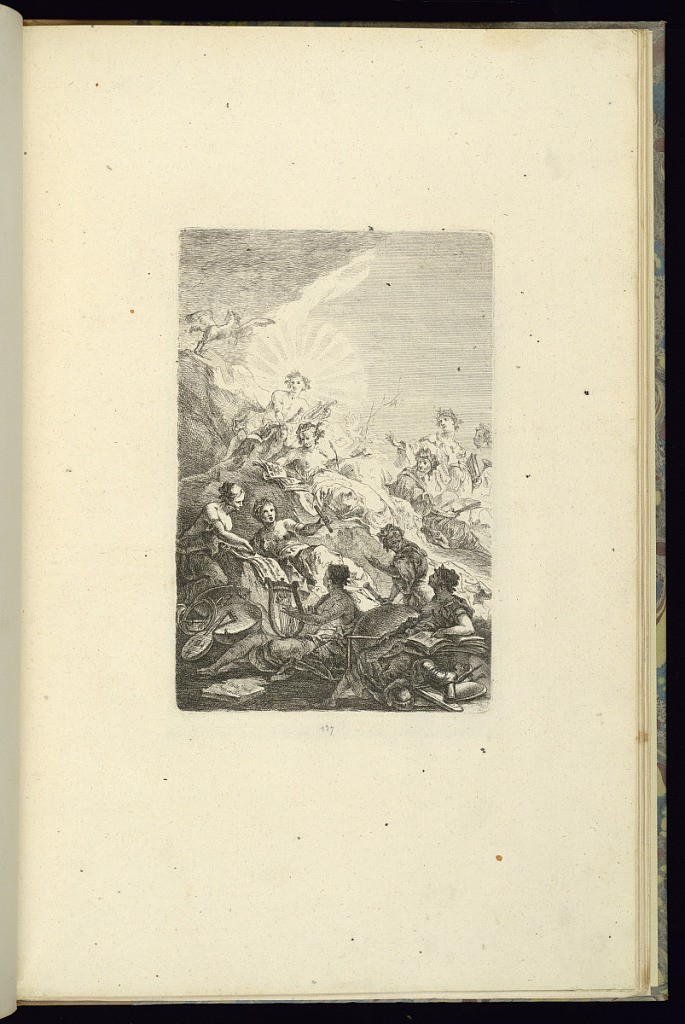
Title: Scene with Apollo
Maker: Thomas Christian Winck, German, 1738–1797
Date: late 18th century
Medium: Etching and engraving on off-white laid paper
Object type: Print
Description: Scene of Apollo at the peak of a pyramid of figures. The plate is signed on a book at the lower left.